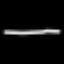
Label: line